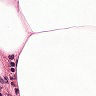
Metastatic tissue present: no